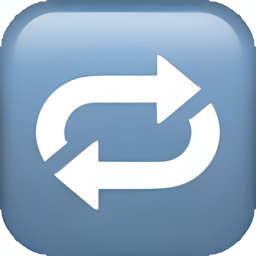
Name: clockwise rightwards and leftwards open circle arrows
Emoji: 🔁
Group: Symbols
Sub-group: av-symbol